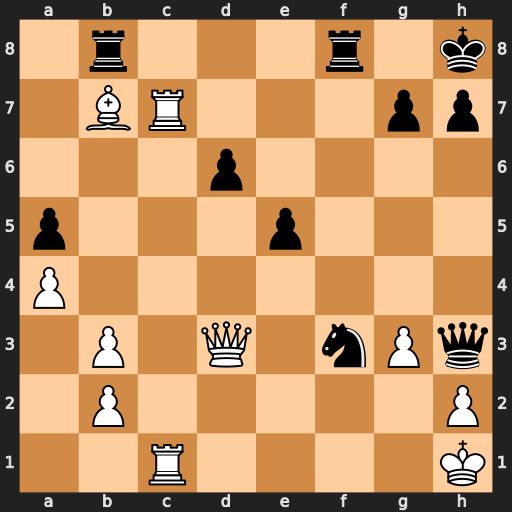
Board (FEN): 1r3r1k/1BR3pp/3p4/p3p3/P7/1P1Q1nPq/1P5P/2R4K
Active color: w
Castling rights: -
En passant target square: -
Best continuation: Bxf3